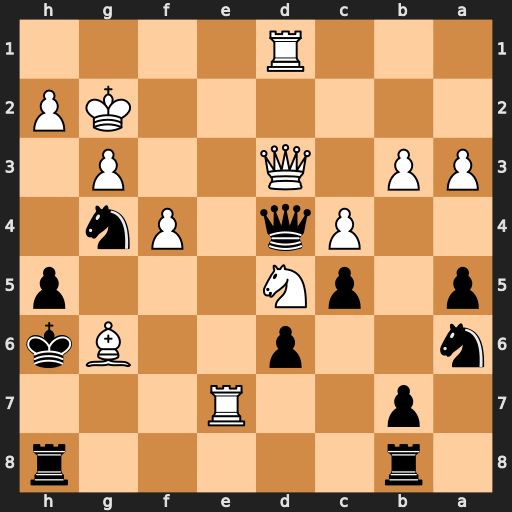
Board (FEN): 1r5r/1p2R3/n2p2Bk/p1pN3p/2Pq1Pn1/PP1Q2P1/6KP/3R4
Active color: b
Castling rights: -
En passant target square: -
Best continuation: Qf2+ Kh3 Qxh2#